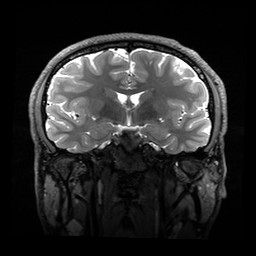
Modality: T2w
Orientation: coronal